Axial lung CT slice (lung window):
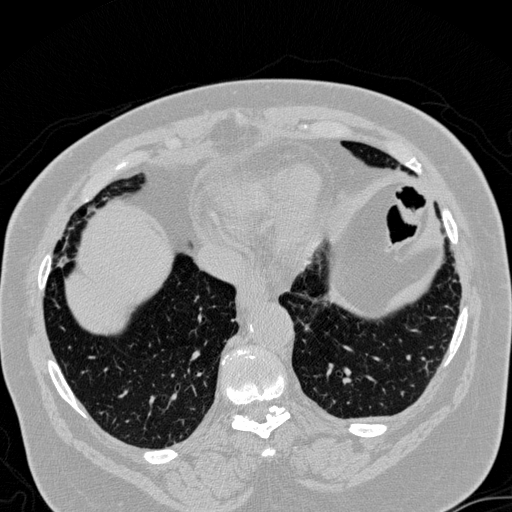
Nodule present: no